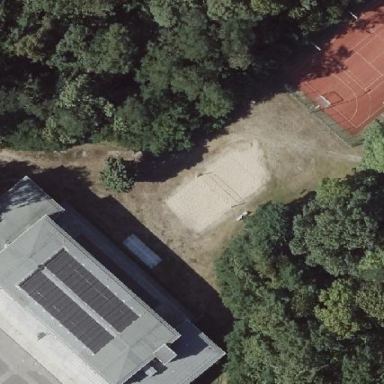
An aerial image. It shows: Building dedicated to swimming activities.